Question: This is difficult to explain without illustration, so - behold, an illustration, cobbled together from screenshots of a few hello-world examples and a lot of Paint work:

I have started out using Windows Forms on .NET (via IronPython, but that shouldn't be important), and haven't been able to figure out very much. GUI libraries in general are very intimidating, simply because every class has so many possible attributes. Documentation is good at explaining what everything does, but not so good at helping you figure out what you need.
I will be assembling the GUI dynamically, but I'm not expecting that to be the hard part. The sticking points for me right now are:
- How do I get text labels to size themselves automatically to the width of the contained text (so that the text doesn't clip, and I also don't reserve unnecessary space for them when resizing the window)?- How do I make the vertical scrollbar always appear? Setting the VScroll property (why is this protected when AutoScroll is public, BTW?) doesn't seem to do anything.- How come the horizontal scrollbar is not added by AutoScroll when contents are laid out vertically (via 'Dock = DockStyle.Top')? I can use a minimum size for panels to prevent the label and corresponding control from overlapping when the window is shrunk horizontally, but then the scrollbar doesn't appear and the control is inaccessible.- How can I put limits on window resizing (e.g. set a minimum width) without disabling it completely? (Just set minimum/maximum sizes for the Form?) Related to that, is there any way to set minimum/maximum widths or heights without setting a minimum/maximum size (i.e. can I constrain the size in only one dimension)?- Is there a built-in control suitable for hex editing or am I going to have to build something myself?
... And should I be using something else (perhaps something more capable?) I've heard WPF mentioned, but I understand that this involves XML and I really want to build a GUI from XML - I already have data in an object graph, and doing some kind of weird XML pseudo-serialization (in Python, no less!) in order to create a GUI seems incredibly roundabout.
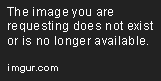
Answer: I ended up using WPF.
Getting access to the functionality from IronPython is more involved than I would have expected:
'''
import clr
clr.AddReferenceByName("PresentationFramework, Version=3.0.0.0, Culture=neutral, PublicKeyToken=31bf3856ad364e35")
clr.AddReferenceByName("PresentationCore, Version=3.0.0.0, Culture=neutral, PublicKeyToken=31bf3856ad364e35")
clr.AddReferenceByName("WindowsBase, Version=3.0.0.0, Culture=neutral, PublicKeyToken=31bf3856ad364e35")
import System.Windows
'''
(I'm not sure if I can/should change the version number. The 'PublicKeyToken' presumably has to do with some kind of DLL signing for security purposes; I don't know why WPF requires this but WinForms didn't.)
Since the namespaces for widgets get quite hairy and there are a lot of names that I want to import, I set up some dynamic import code:
'''
def Import(namespace, what):
if isinstance(what, str):
globals()[what] = getattr(namespace, what)
else:
for k, v in what.items():
if k: namespace = getattr(namespace, k)
for name in v:
Import(namespace, name)
'''
After figuring out the right combination of layout tools (which wasn't as easy as this summary makes it sound), everything seems to "just work" and I'm quite pleased. The scroll behaviour is accomplished by setting up a 'ScrollViewer' inside the main window and setting the 'HorizontalScrollBarVisibility' to 'Auto'. Inside the 'ScrollViewer' I put a 'StackPanel' which stacks the "field frames", each of which is a 'Grid' with two columns (I add two default 'ColumnDefinition' s to the 'Grid.ColumnDefinitions'). I set the "label" up in column 0, and the "value" widget (combo box, button, whatever) in column 1, with a 'HorizontalAlignment' of 'Right'.
I haven't set up the nested panels yet, but it seems like it shouldn't be difficult. I've already played around with the system for hooking up events to buttons.